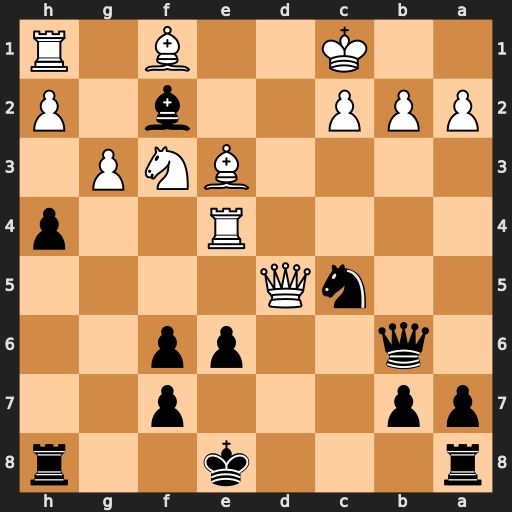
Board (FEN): r3k2r/pp3p2/1q2pp2/2nQ4/4R2p/4BNP1/PPP2b1P/2K2B1R
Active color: b
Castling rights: kq
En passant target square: -
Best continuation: Nxe4 Bxb6 exd5